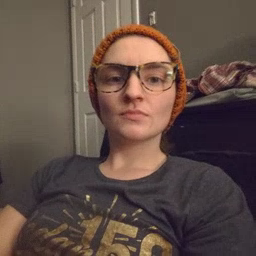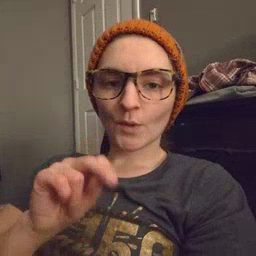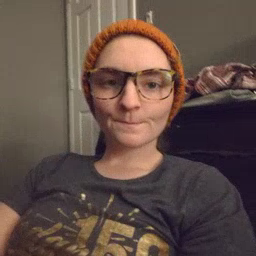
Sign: no